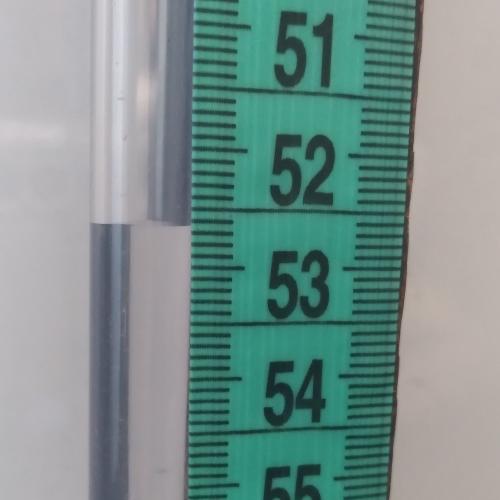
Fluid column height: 52.6 cm